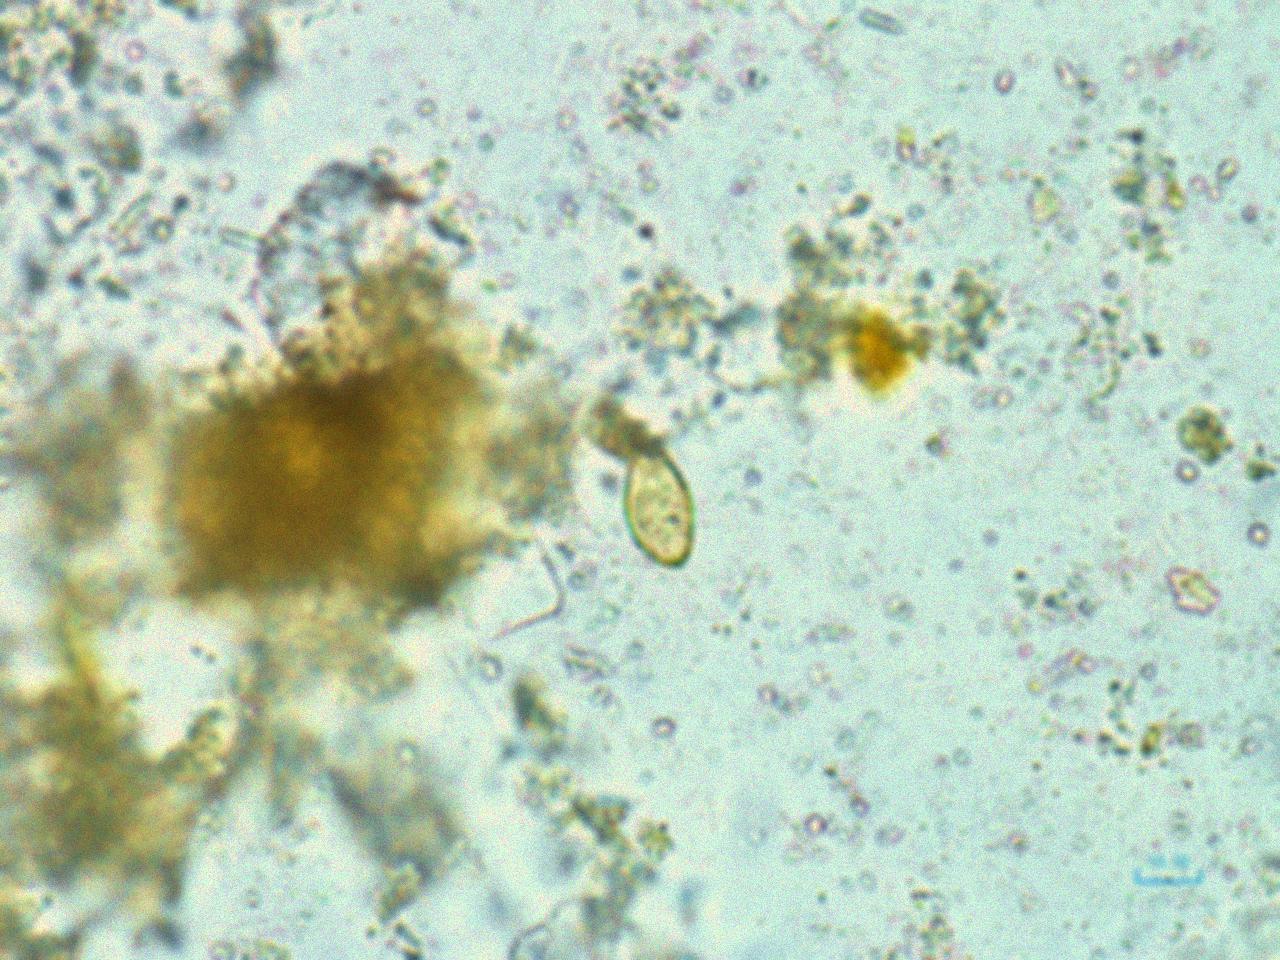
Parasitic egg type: Opisthorchis viverrine